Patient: sex M, age 45
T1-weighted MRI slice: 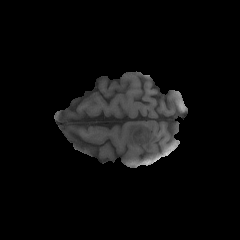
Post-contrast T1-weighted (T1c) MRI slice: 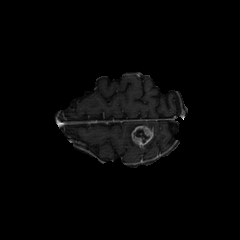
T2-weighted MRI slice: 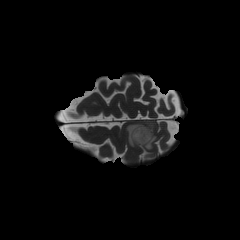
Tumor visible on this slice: yes
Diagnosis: Glioblastoma, IDH-wildtype
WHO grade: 4